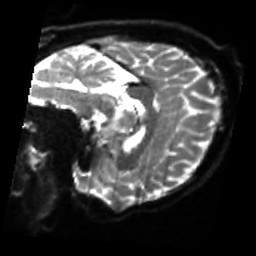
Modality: sbref
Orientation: sagittal
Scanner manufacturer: siemens
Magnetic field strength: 3 T
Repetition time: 4 s
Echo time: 0.0594 s